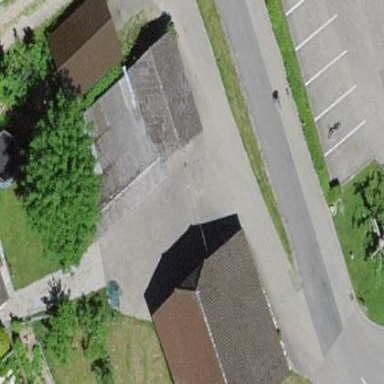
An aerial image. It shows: Garage building.